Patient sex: F
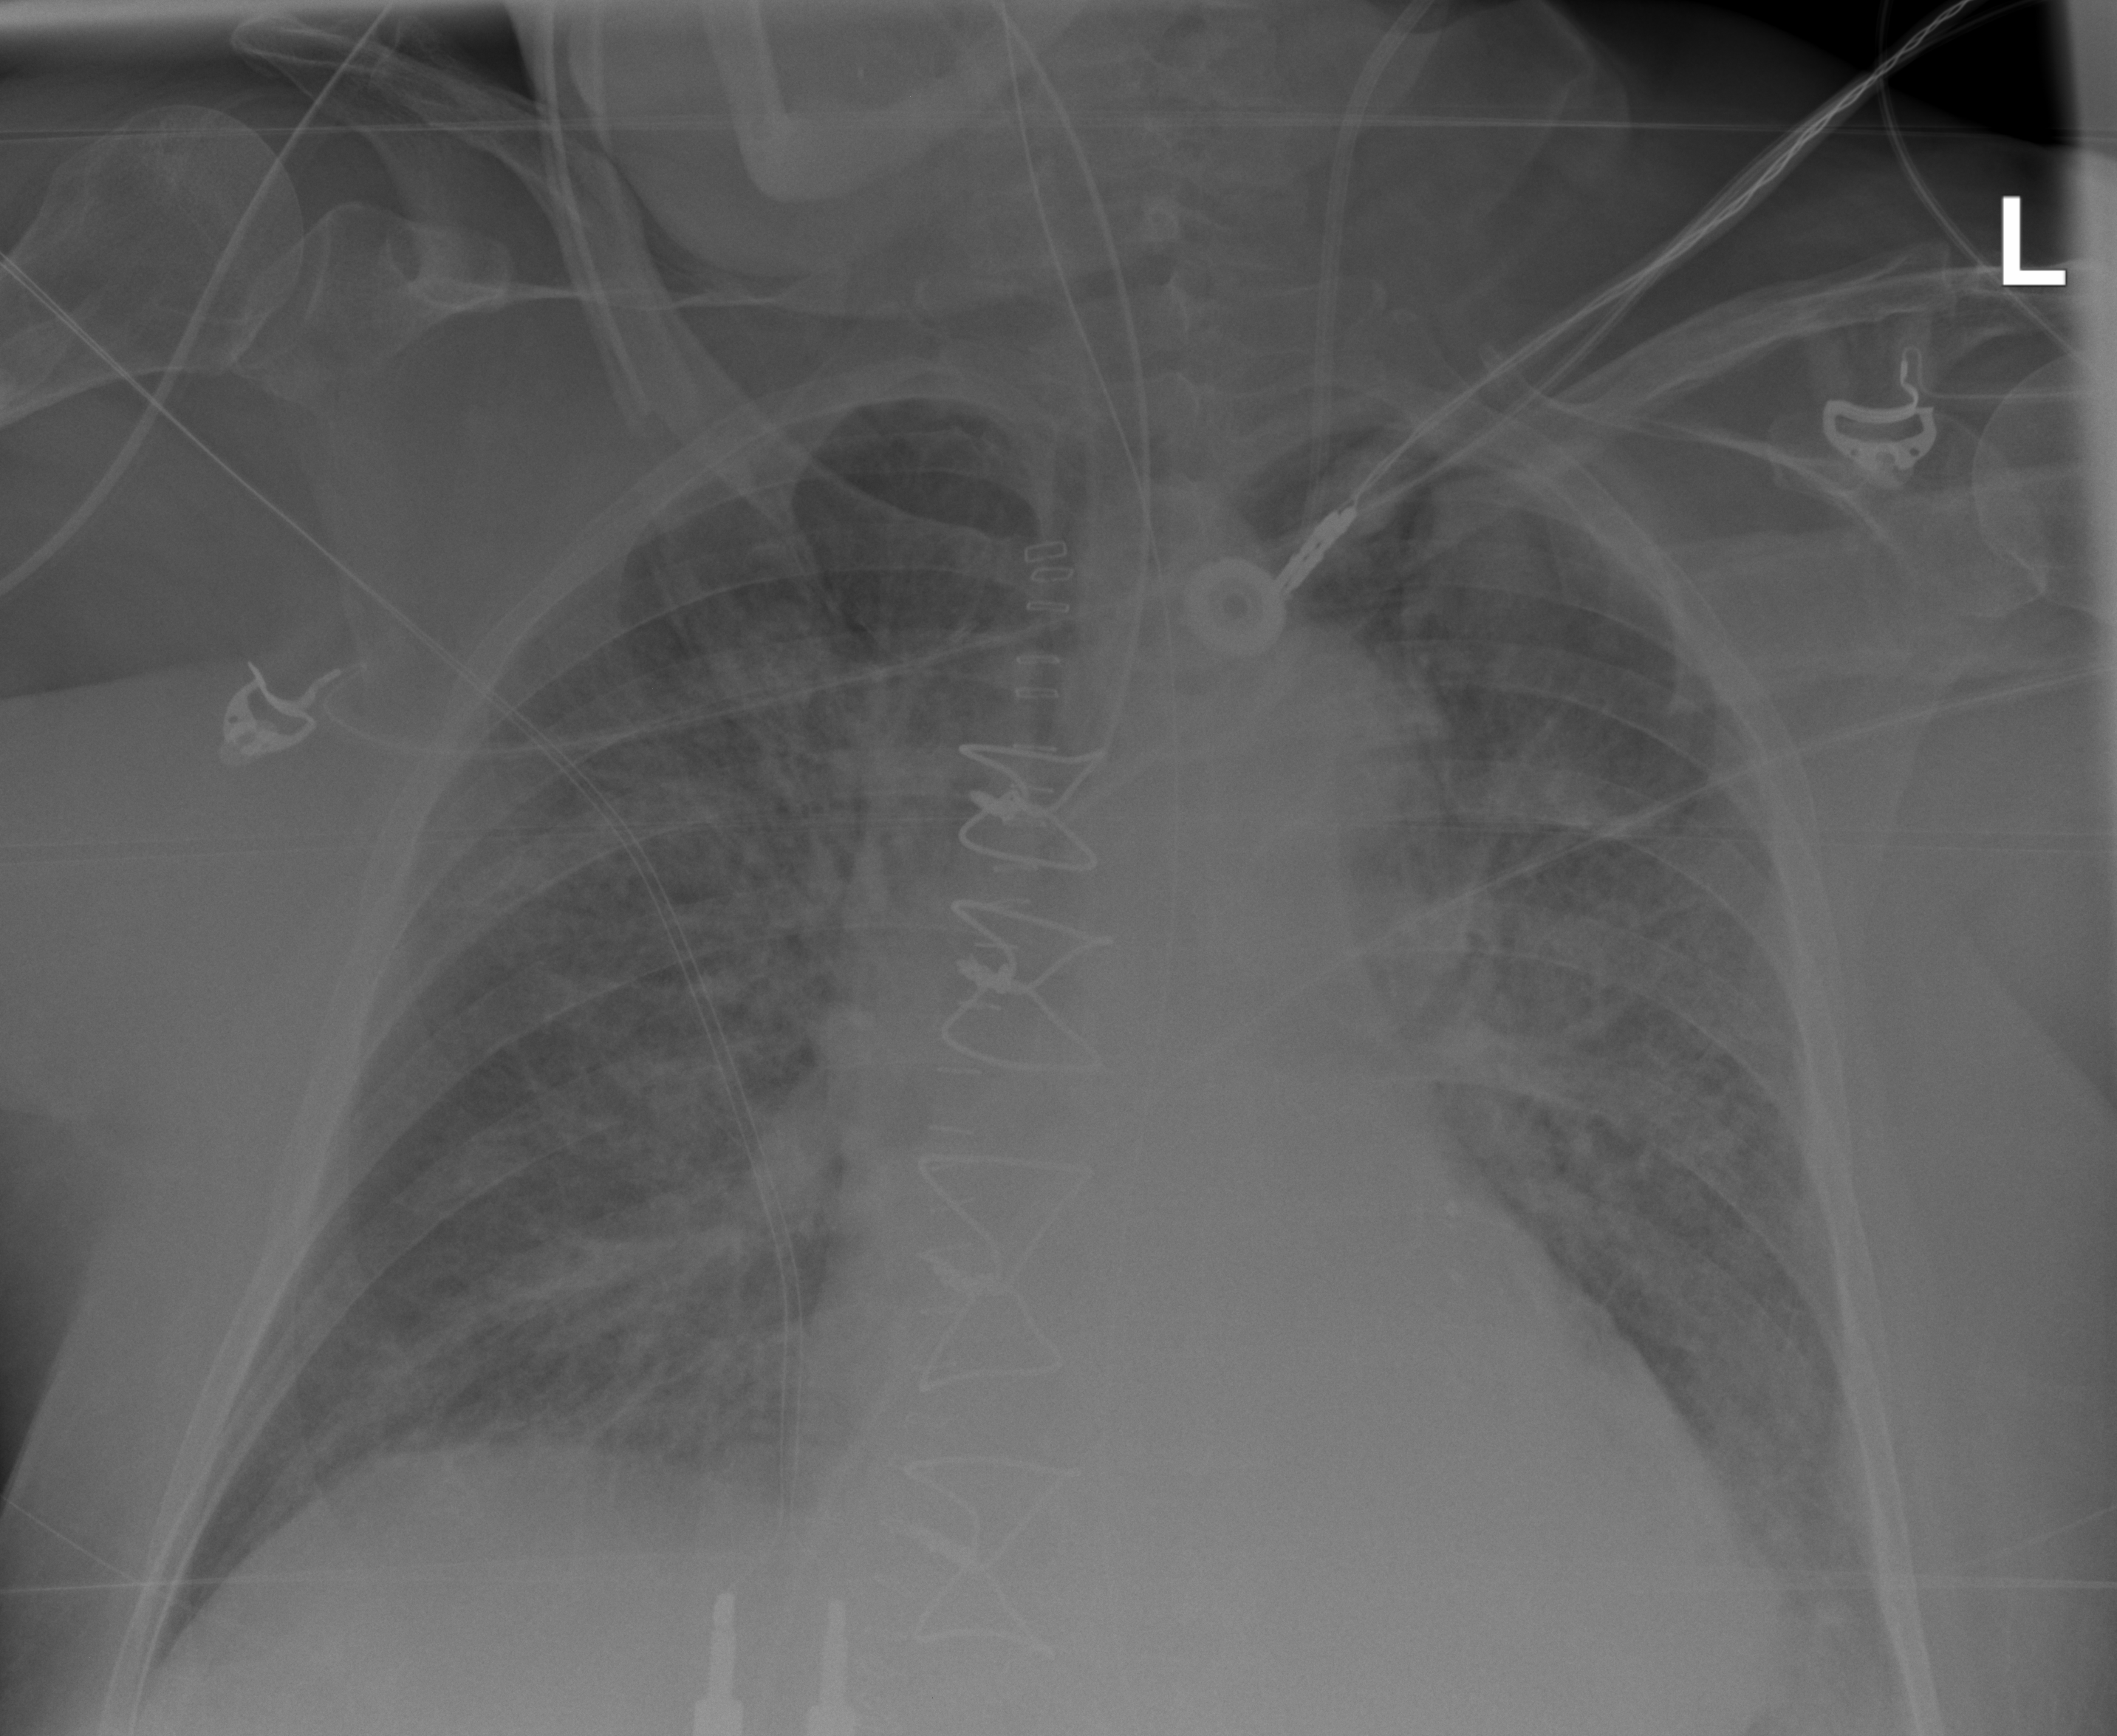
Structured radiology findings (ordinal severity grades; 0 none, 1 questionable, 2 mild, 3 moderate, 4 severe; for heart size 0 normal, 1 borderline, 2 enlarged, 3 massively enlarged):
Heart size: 2
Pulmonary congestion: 3
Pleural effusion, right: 0
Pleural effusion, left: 2
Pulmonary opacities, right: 3
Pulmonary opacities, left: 3
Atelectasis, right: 0
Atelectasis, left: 1